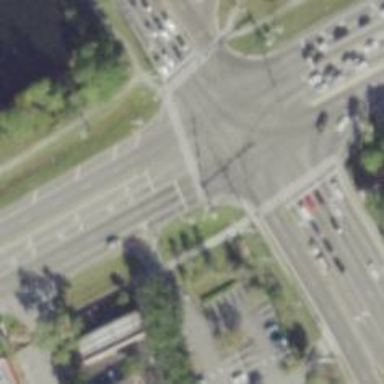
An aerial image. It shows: Marked crossing on the road.